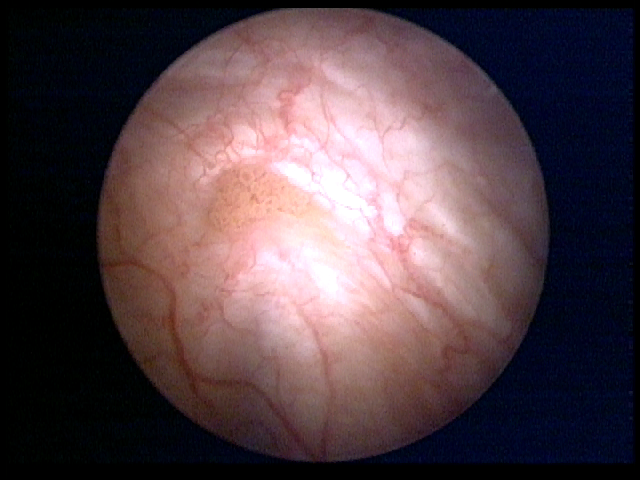
Modality: WLC
Class: Non-malignant
Subclass: BenignNOS
Lesion: L1
Morphology: Papillary
Bladder cancer association: No